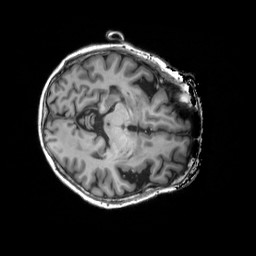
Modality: T1w
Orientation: axial
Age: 73
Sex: female
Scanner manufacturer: siemens
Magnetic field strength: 3 T
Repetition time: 2.5 s
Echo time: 0.00248 s